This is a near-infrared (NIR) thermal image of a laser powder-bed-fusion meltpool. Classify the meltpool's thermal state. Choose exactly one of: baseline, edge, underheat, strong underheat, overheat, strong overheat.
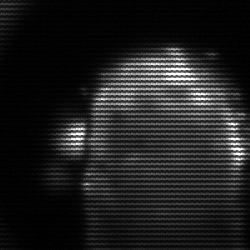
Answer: baseline